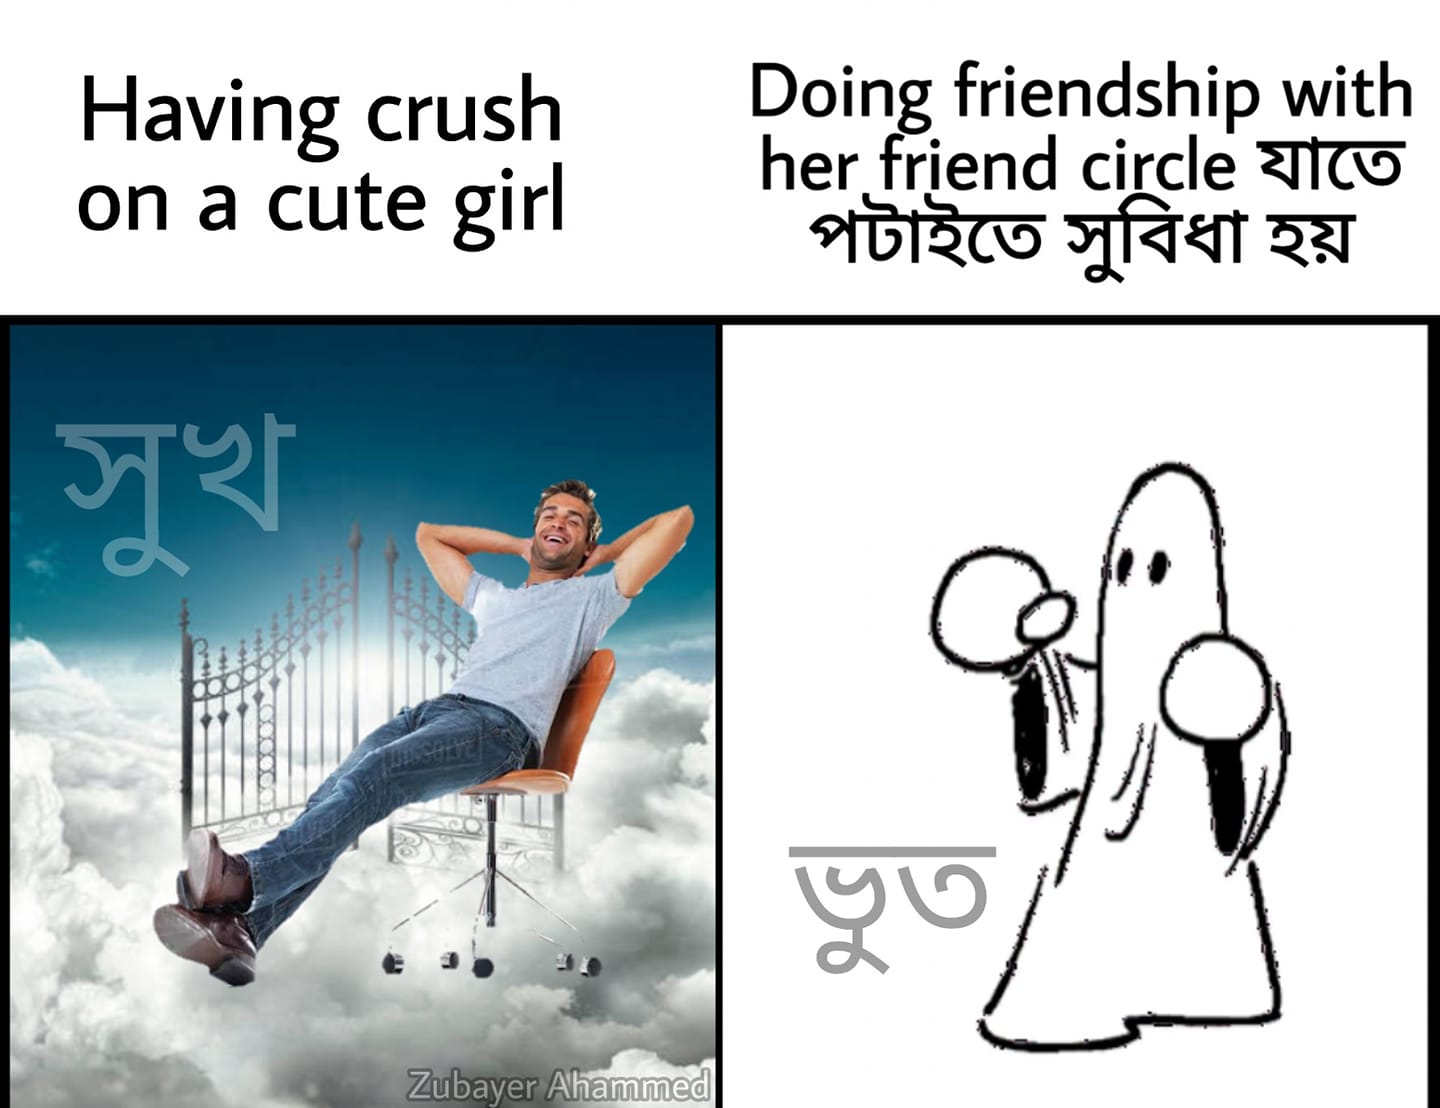
Caption: Having crush on a cute girl সুখ     Doing friendship with her friend circle  যাতে পটাইতে সুবিধা হয়
Label: non-hate